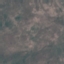
Land use / land cover: HerbaceousVegetation